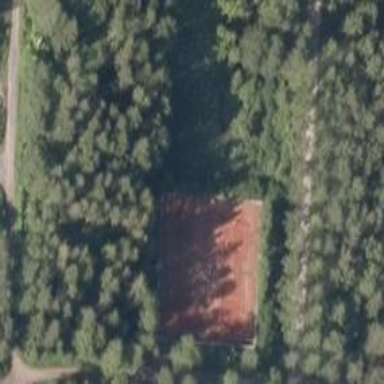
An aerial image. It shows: Tennis court on the leisure land pitch.